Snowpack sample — Loveland Pass, Silver Plume, Colorado, USA (2/11/26, 12:00 PM MST)
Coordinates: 39.663, -105.886
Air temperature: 35 °F
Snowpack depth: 82 cm
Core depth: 30 cm
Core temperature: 28.4 °F
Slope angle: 13°, slope face: 12°
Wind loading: high
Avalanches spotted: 1
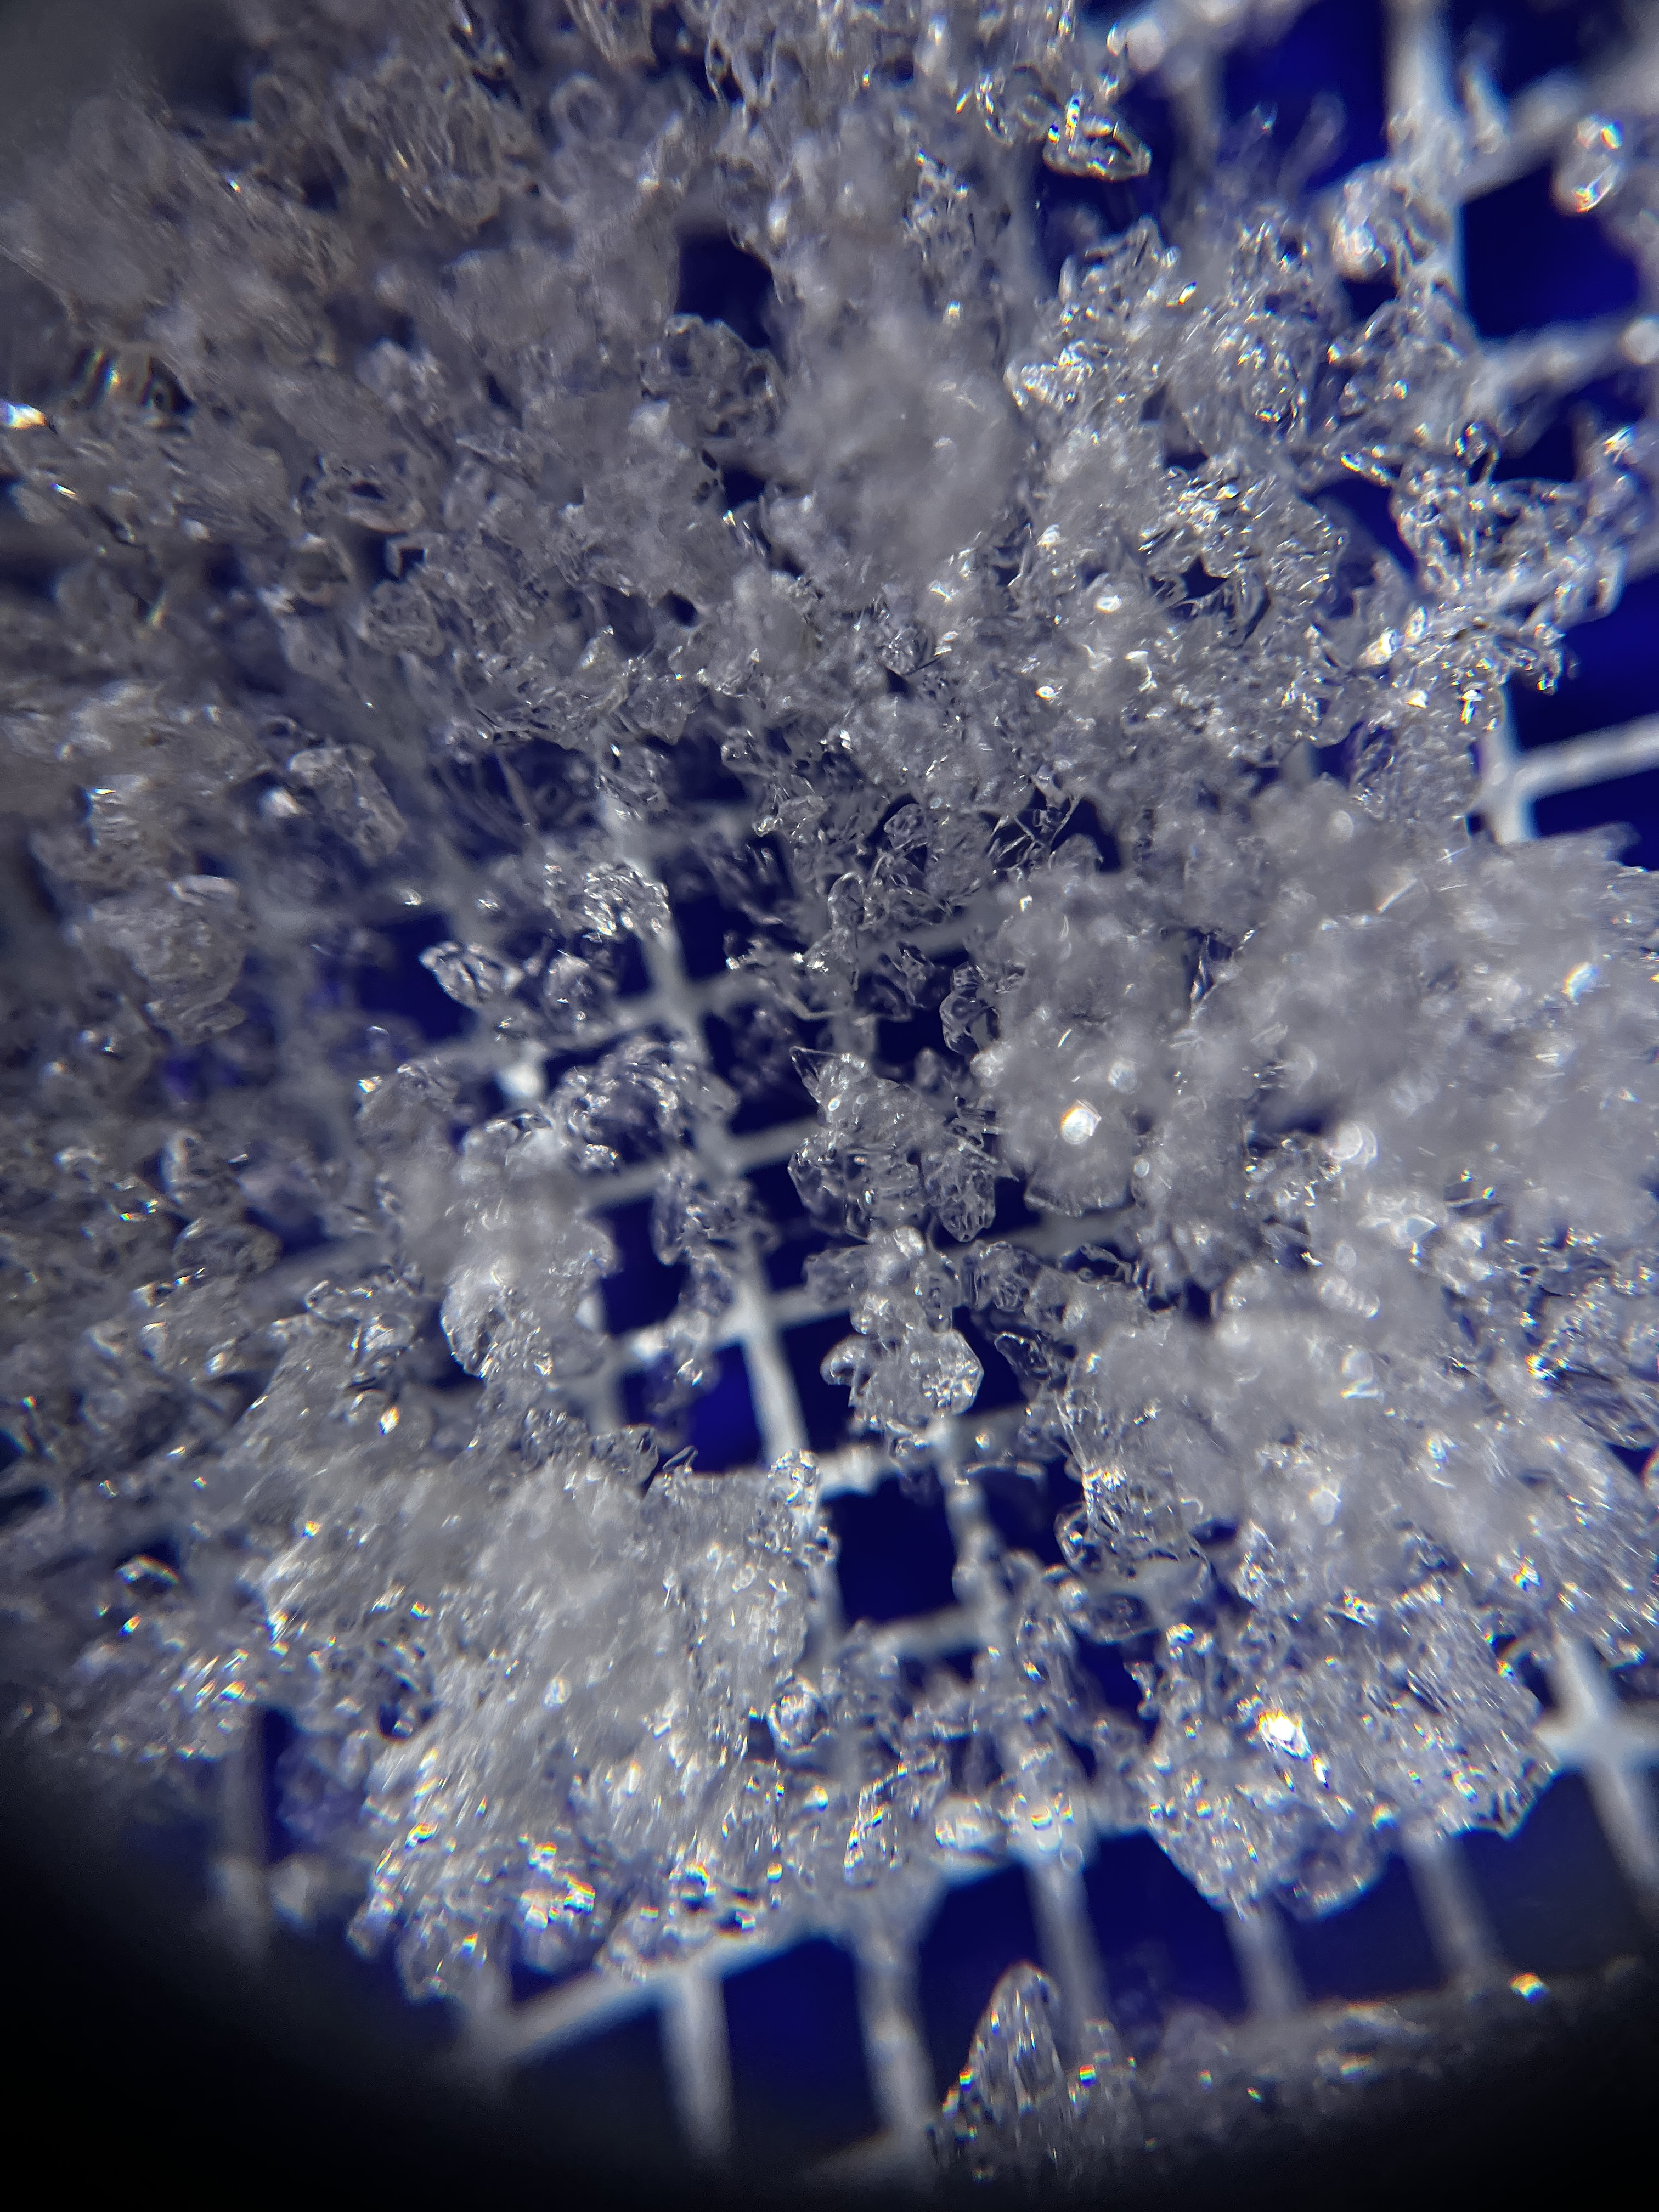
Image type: magnified_profile
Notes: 1 small avalanche spotted on the north side of the bowl, lots of wind loading